Interaction volume radius: 5 \u00c5
Interaction volume height: 35 \u00c5
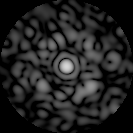
Disorder parameter: 0.71